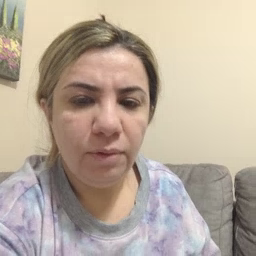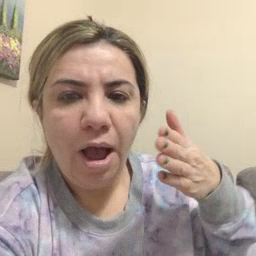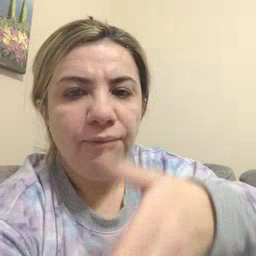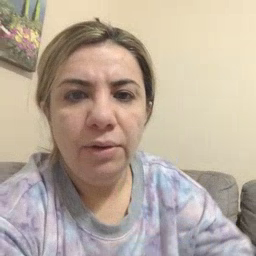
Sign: after